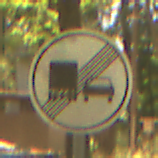
Verkehrszeichen: EndeUeberholverbotKraftfahrzeuge
Umgebung: Outdoor, Nature
Tageszeit: Midday
Wetter: PartlyCloudy
Licht: Natural
Jahreszeit: NotSpecified
Kontrast: LowContrast